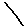
Label: line